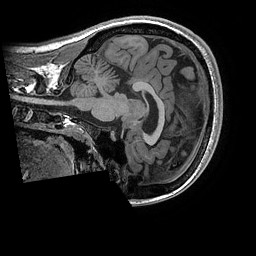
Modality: T1w
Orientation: sagittal
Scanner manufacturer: ge
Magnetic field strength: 3 T
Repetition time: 0.008184 s
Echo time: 0.003192 s